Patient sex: M
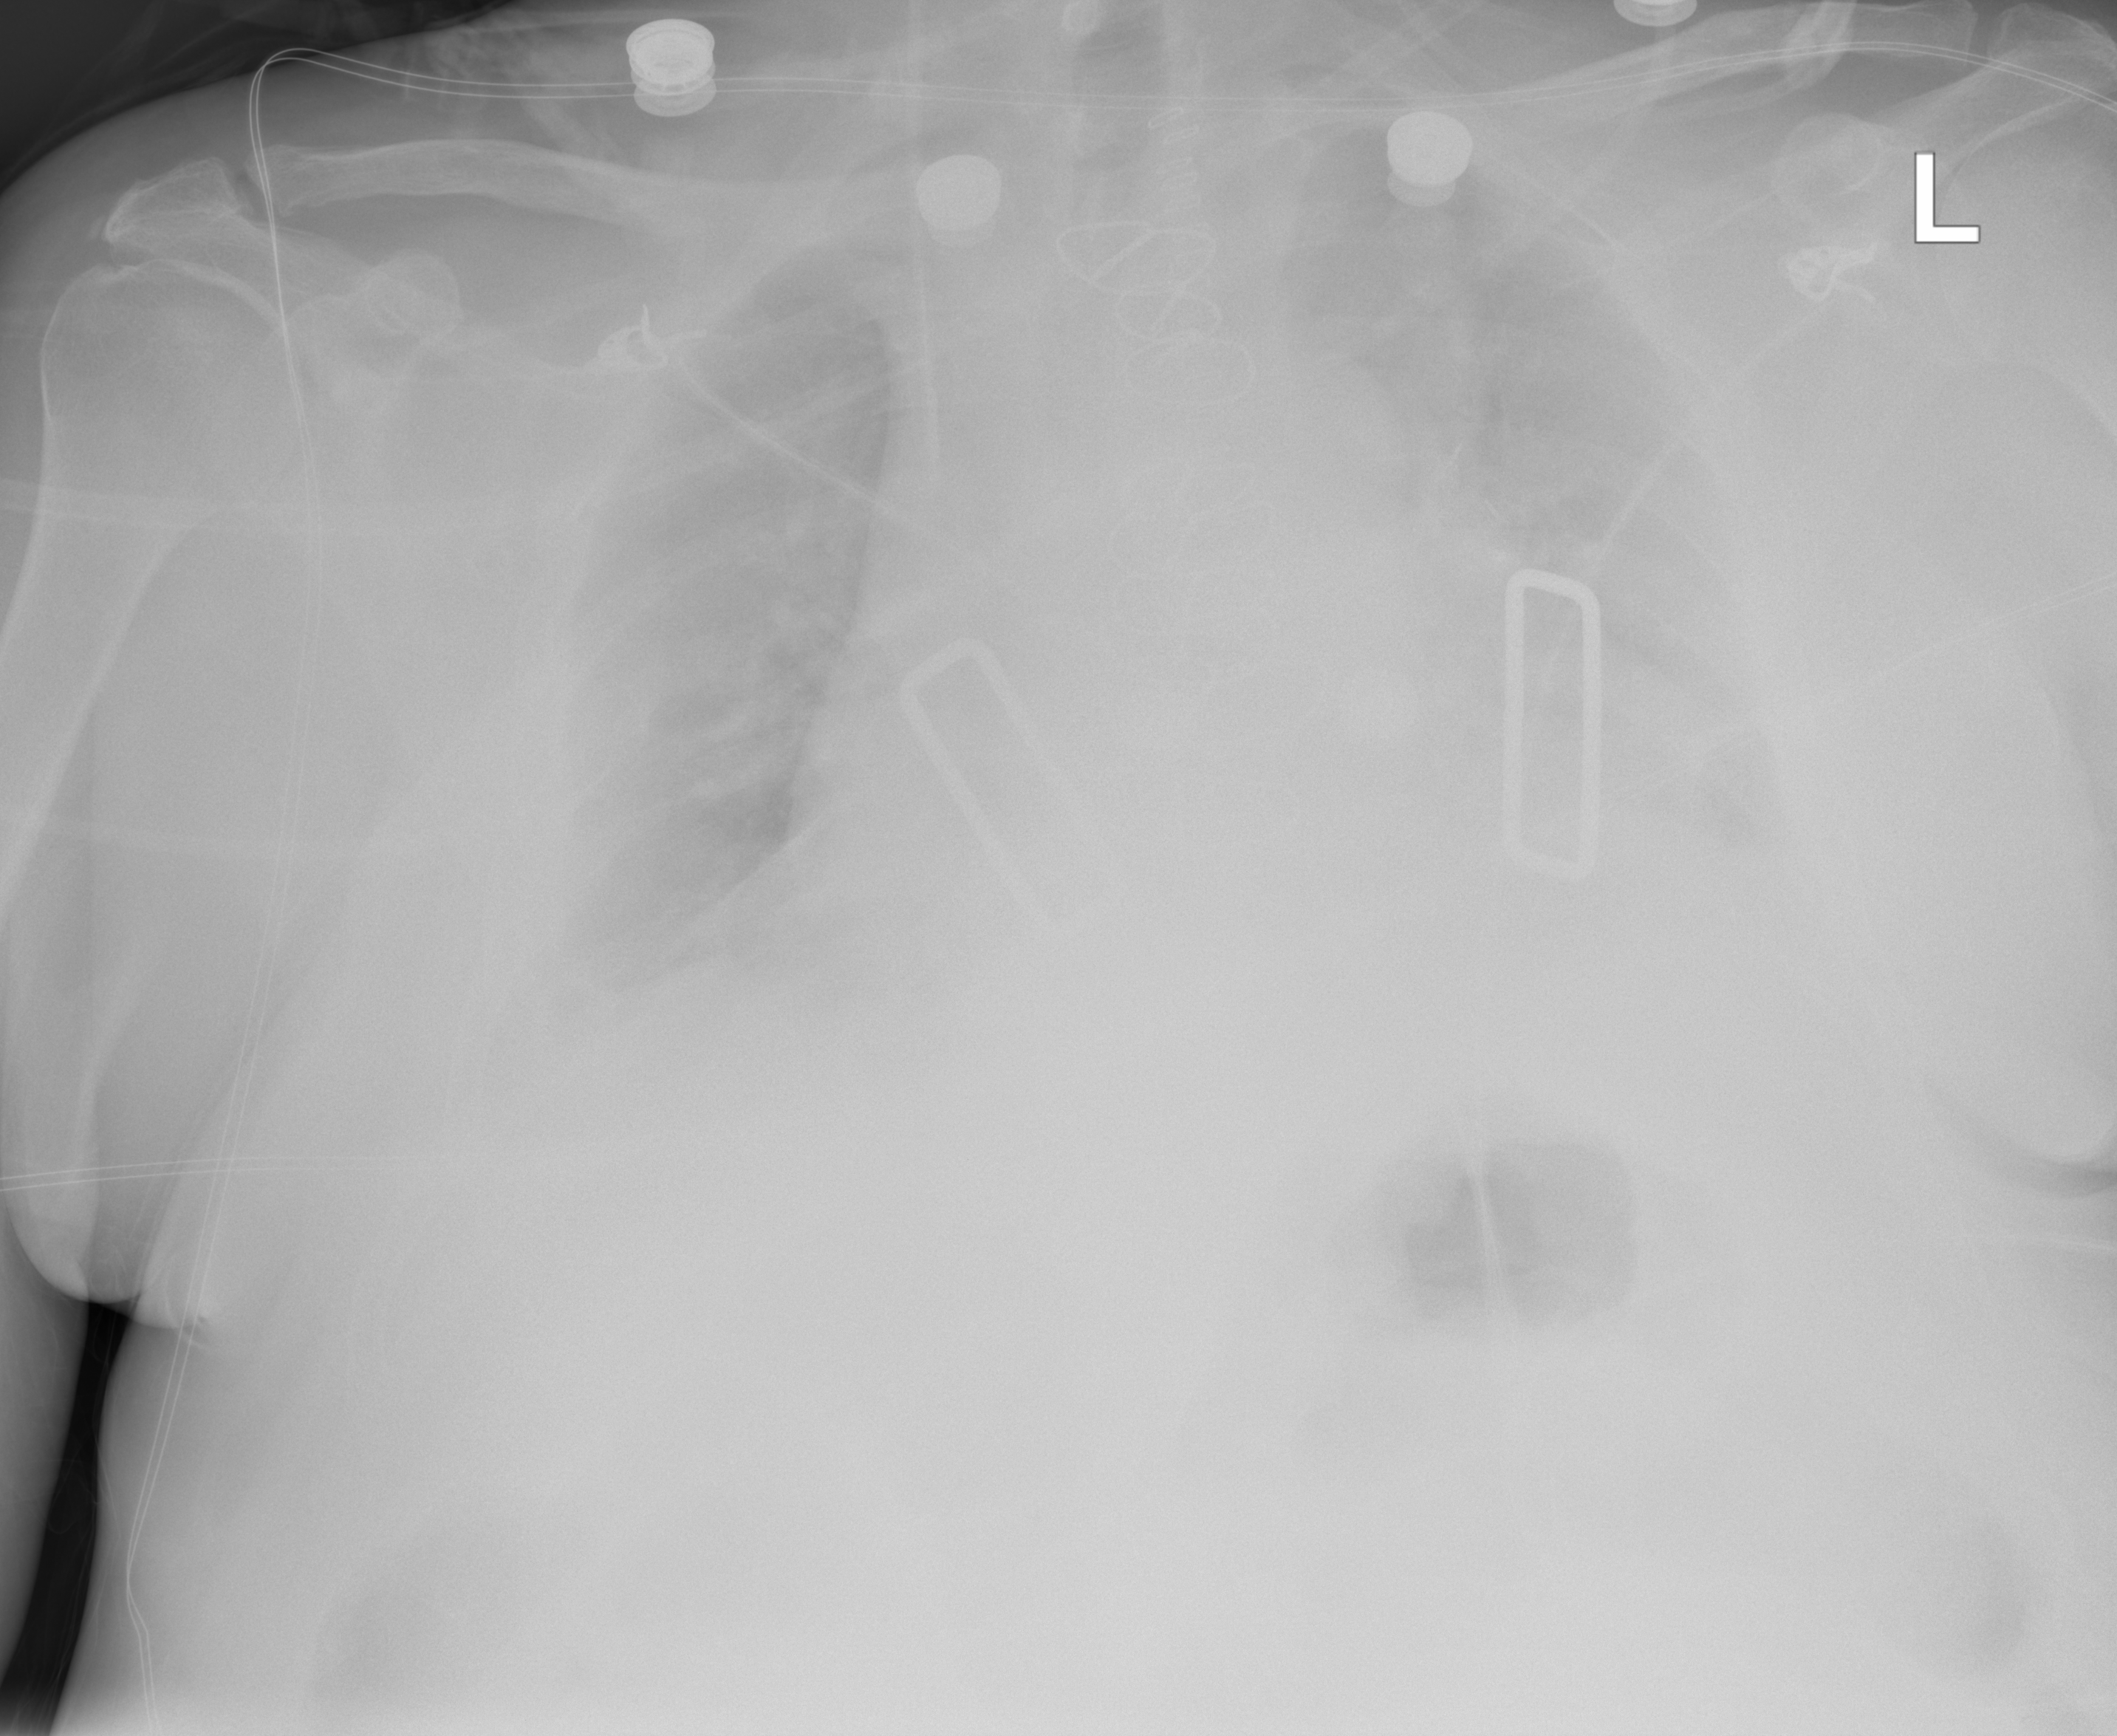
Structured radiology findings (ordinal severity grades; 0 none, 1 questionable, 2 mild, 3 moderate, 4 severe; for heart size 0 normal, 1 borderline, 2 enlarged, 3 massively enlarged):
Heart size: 2
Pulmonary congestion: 3
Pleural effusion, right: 2
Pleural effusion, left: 2
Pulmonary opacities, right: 2
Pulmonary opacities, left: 2
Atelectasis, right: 2
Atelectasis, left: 2